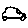
Label: car